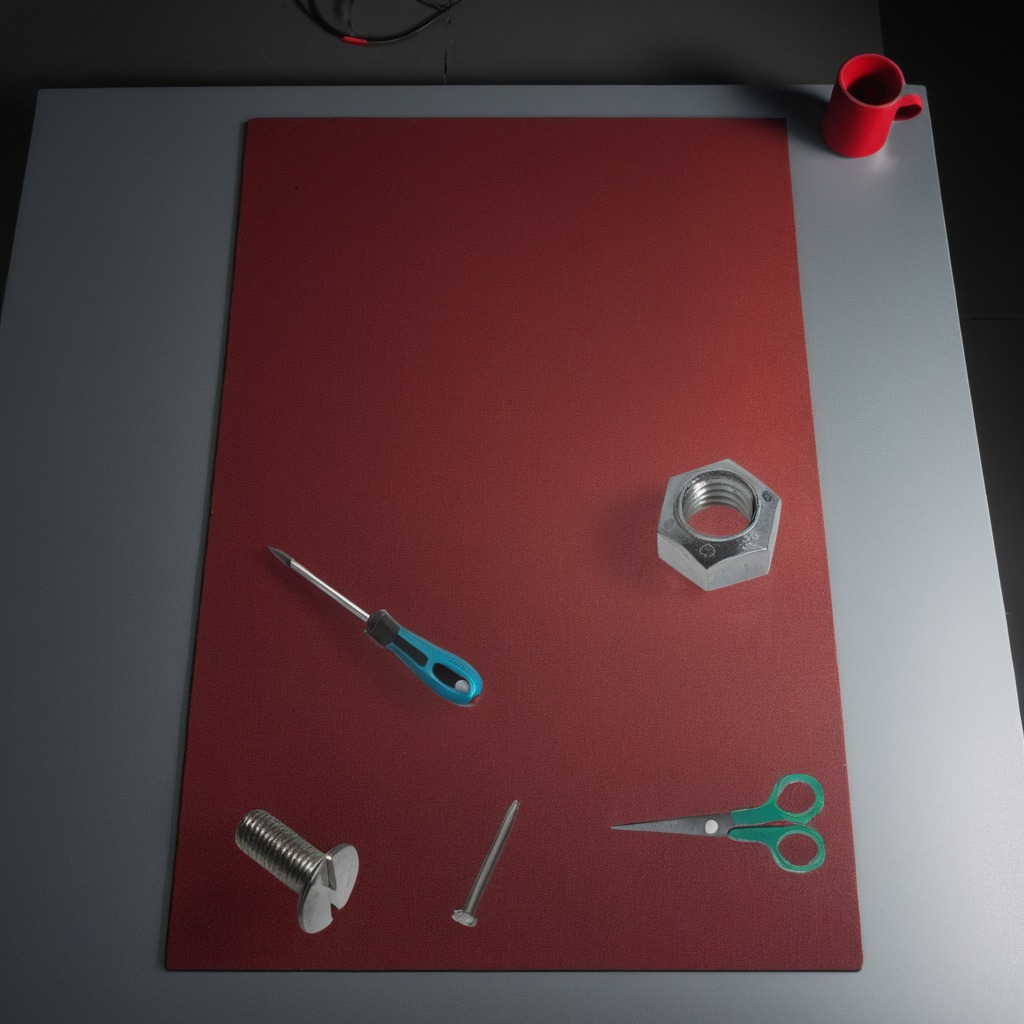
A metal machine screw, an iron nail, a screwdriver, a metal nut, and a pair of scissors are lying on the granite tabletop.